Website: crate-barrel
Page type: payment
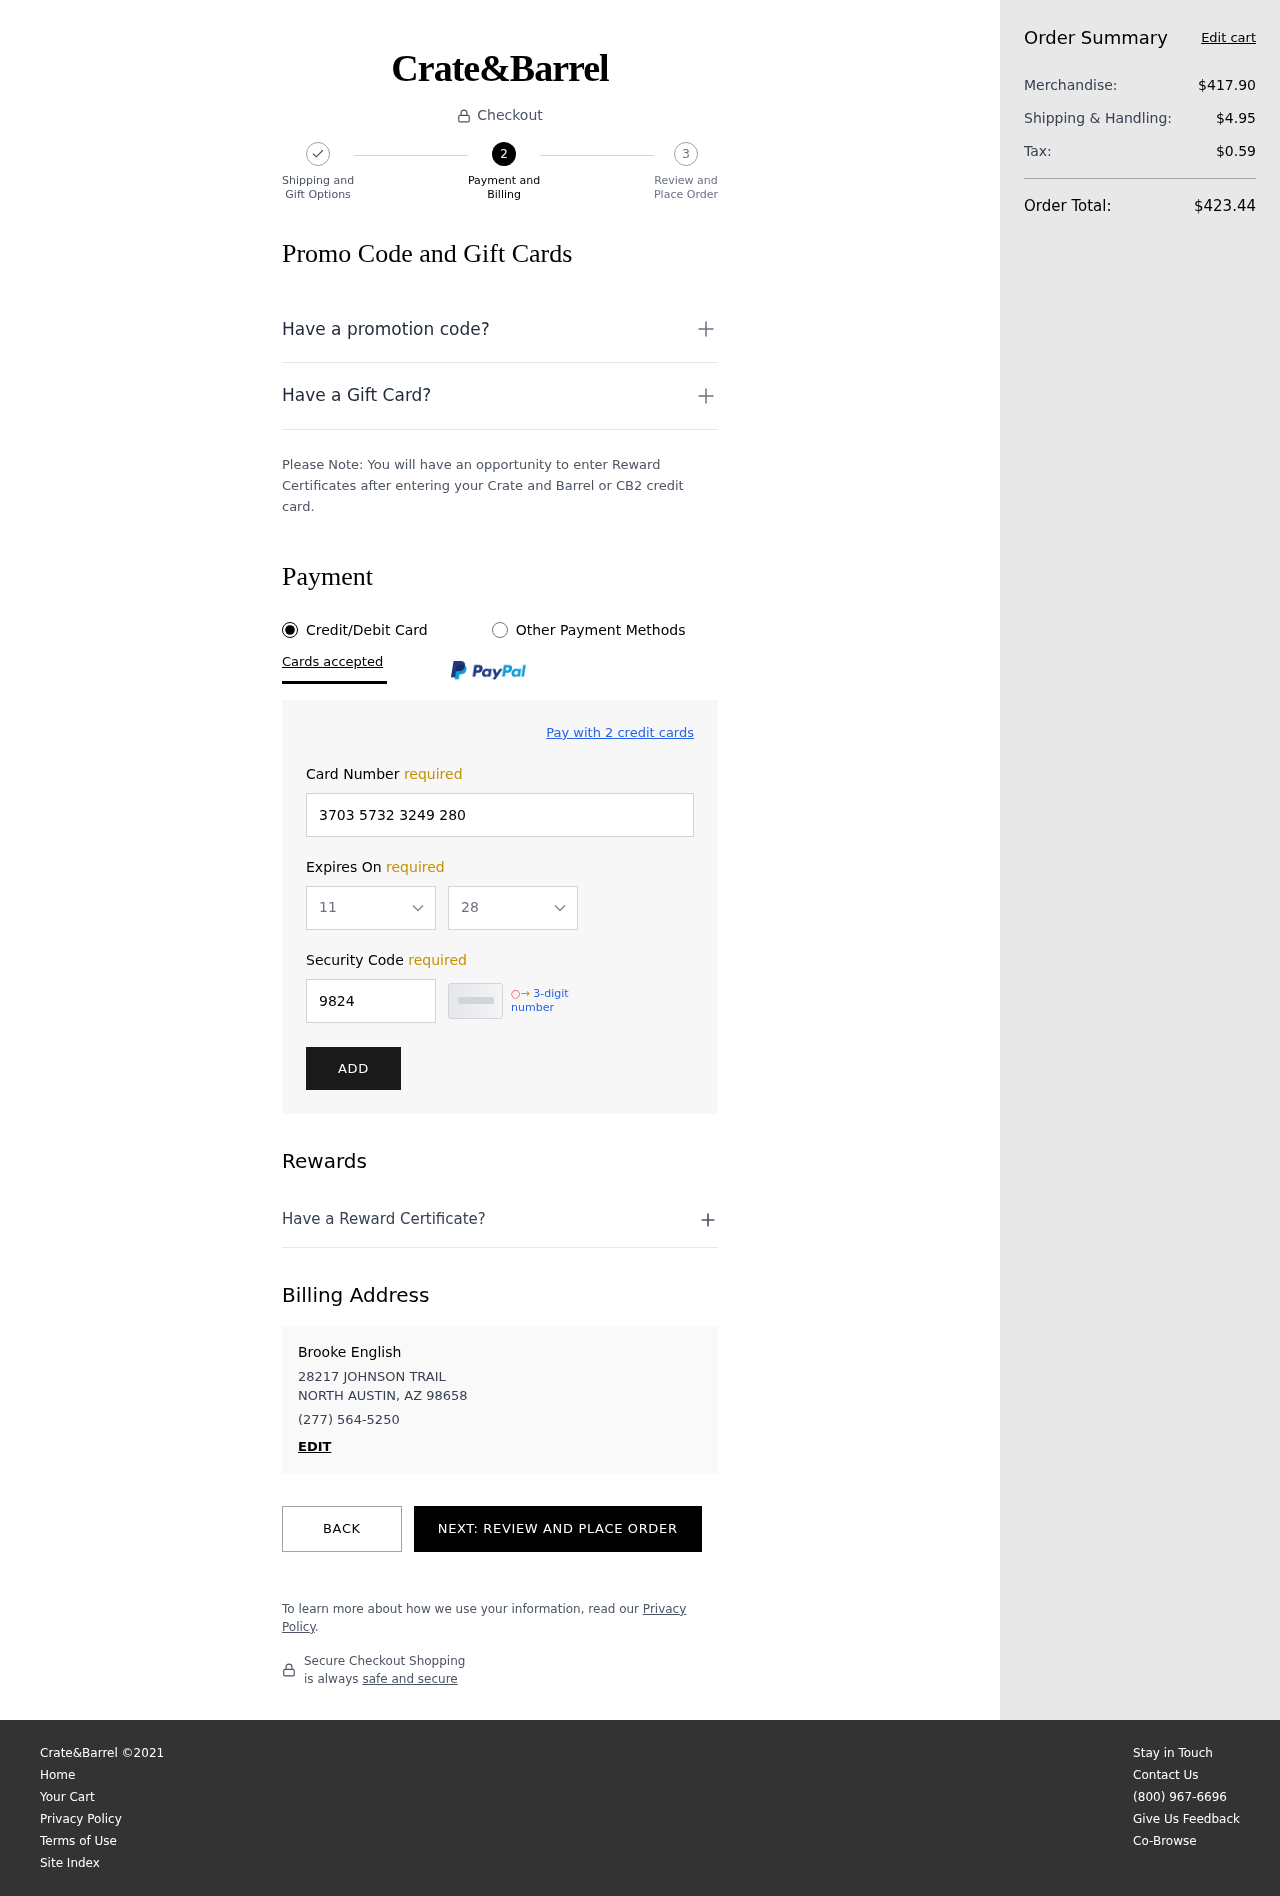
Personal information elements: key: PII_CARD_EXPIRY_MONTH
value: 11
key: PII_CARD_EXPIRY_YEAR
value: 28
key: PII_CITY_STATE_ZIP
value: NORTH AUSTIN, AZ 98658
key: PII_FULLNAME
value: Brooke English
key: PII_PHONE
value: (277) 564-5250
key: PII_STREET
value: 28217 JOHNSON TRAIL
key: PII_CARD_NUMBER
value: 3703 5732 3249 280
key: PII_CARD_CVV
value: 9824
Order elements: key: ORDER_SUBTOTAL
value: $417.90
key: ORDER_SHIPPING_COST
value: $4.95
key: ORDER_TAX
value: $0.59
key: ORDER_TOTAL
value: $423.44